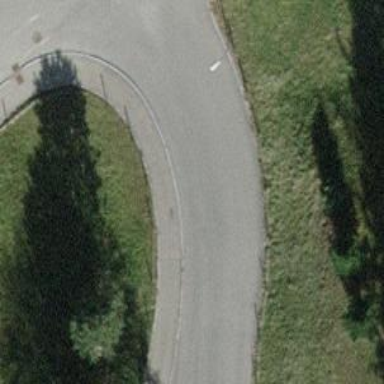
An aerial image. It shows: Sidewalk along the footway.